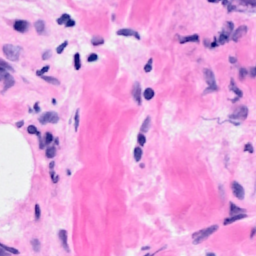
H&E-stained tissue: Breast